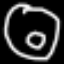
Label: donut